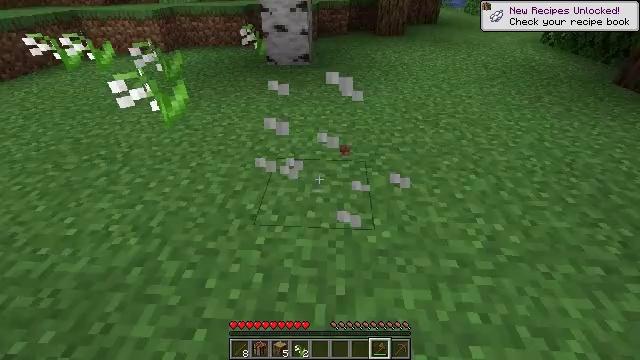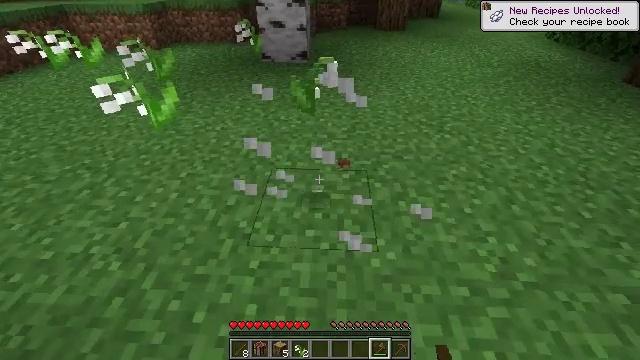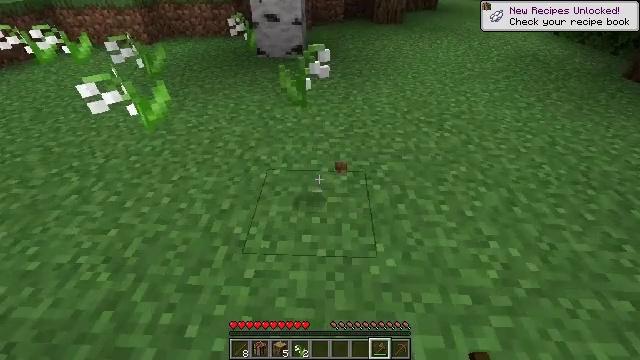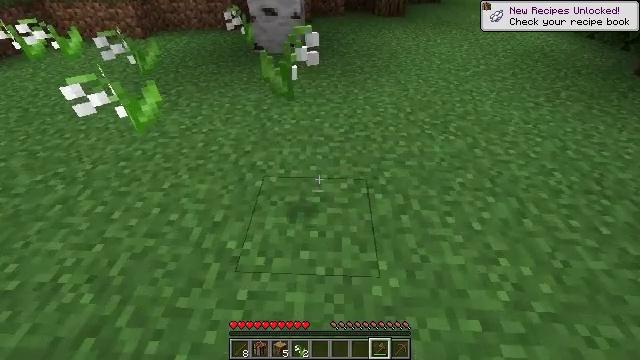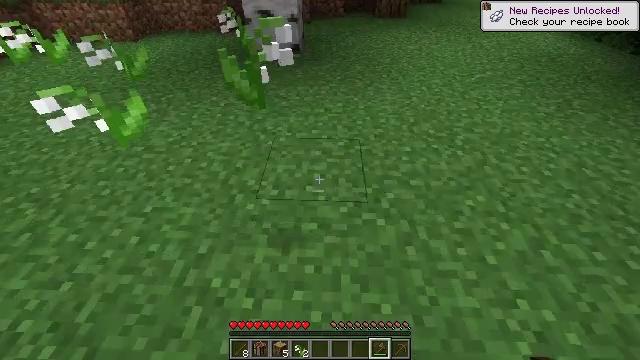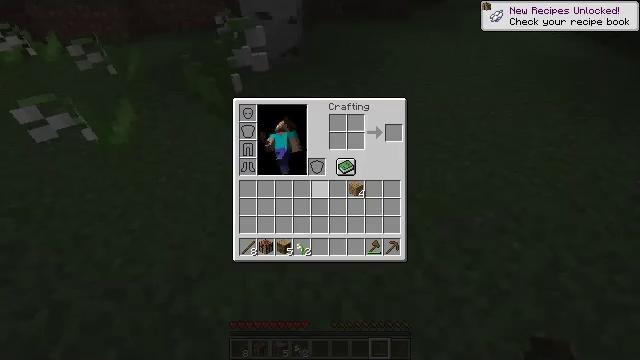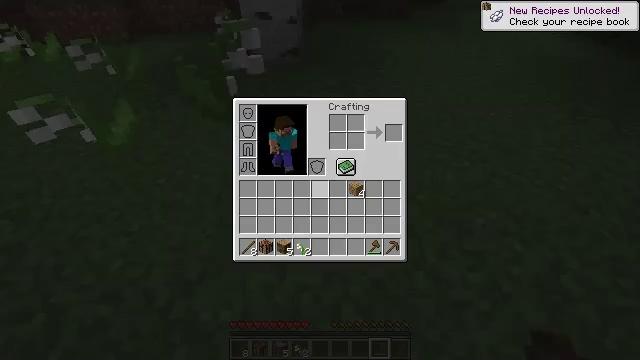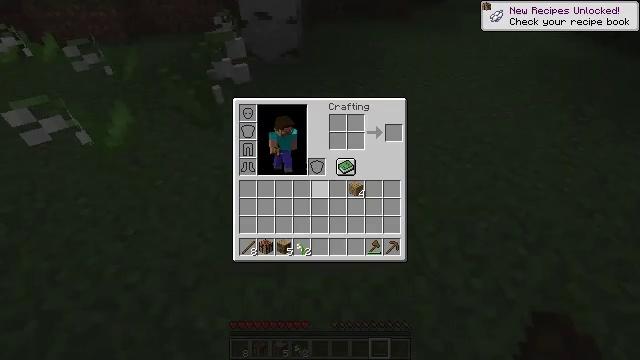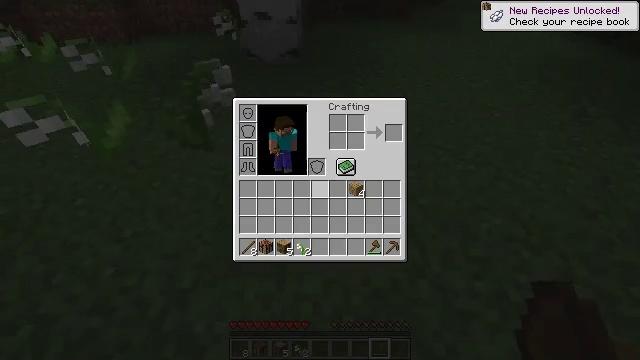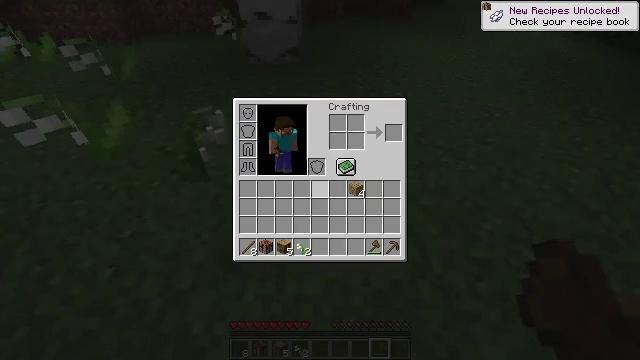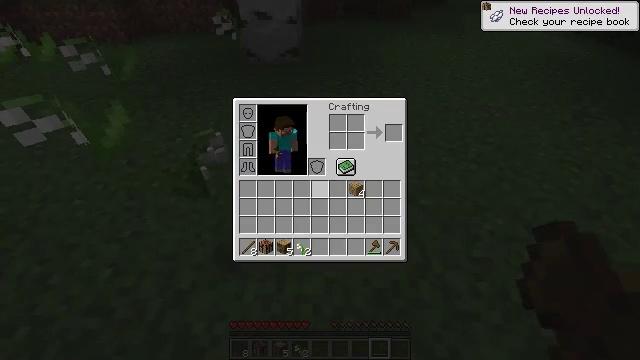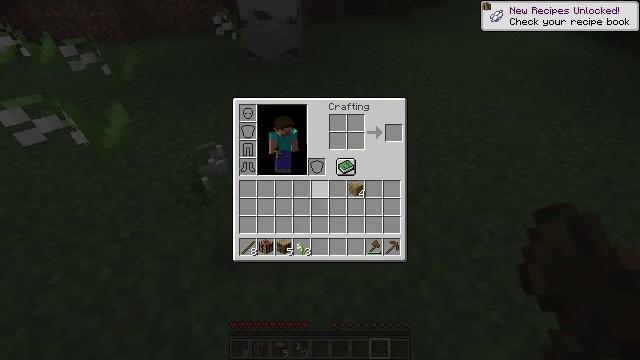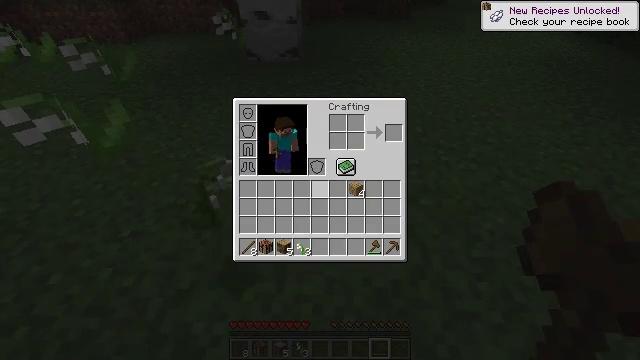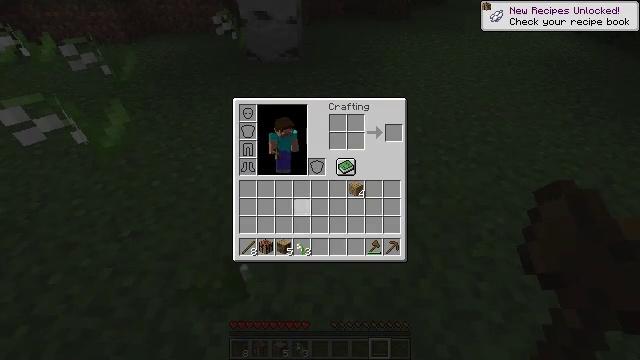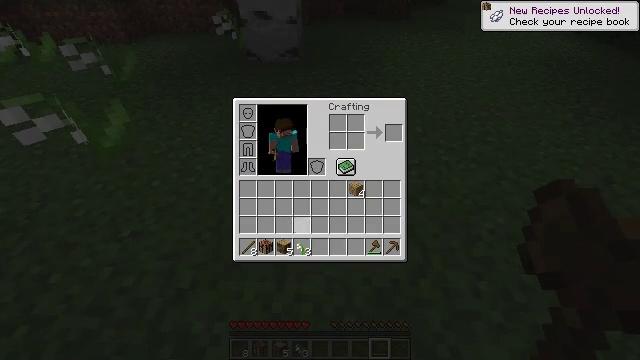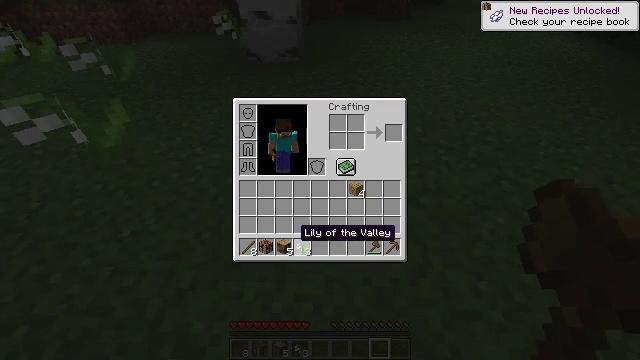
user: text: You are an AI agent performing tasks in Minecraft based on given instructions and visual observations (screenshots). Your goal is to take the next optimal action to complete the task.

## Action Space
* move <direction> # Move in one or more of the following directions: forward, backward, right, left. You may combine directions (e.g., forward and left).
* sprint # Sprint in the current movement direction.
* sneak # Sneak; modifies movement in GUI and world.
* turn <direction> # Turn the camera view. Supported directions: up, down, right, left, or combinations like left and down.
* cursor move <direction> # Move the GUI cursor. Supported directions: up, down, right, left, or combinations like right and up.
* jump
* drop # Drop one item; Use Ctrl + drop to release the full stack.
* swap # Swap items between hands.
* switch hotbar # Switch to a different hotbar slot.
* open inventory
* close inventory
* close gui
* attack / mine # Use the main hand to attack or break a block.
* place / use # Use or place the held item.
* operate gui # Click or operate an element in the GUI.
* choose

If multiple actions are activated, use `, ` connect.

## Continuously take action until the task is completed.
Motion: motion action
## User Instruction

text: Create white dye with crafting materials.
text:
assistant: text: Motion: move forward, turn down
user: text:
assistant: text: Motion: move forward, turn down
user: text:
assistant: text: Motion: move forward, turn down
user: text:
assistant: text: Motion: move forward
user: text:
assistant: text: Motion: move forward, open inventory
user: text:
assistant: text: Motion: move forward, open inventory
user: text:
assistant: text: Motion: open inventory
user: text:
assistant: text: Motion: no_op
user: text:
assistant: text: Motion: no_op
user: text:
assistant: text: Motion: no_op
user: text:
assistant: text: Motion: no_op
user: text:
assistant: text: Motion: cursor move down
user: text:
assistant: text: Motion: sneak, cursor move left and down
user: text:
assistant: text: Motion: sneak, cursor move left and down
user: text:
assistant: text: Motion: sneak, cursor move down
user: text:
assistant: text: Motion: sneak
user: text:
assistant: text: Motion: sneak
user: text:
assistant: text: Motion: sneak
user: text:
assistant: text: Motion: sneak
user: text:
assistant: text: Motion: sneak
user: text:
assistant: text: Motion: sneak, operate gui
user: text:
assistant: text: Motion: sneak, operate gui
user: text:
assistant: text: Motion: sneak
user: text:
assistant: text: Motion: sneak
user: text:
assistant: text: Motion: sneak, cursor move up
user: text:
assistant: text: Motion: sneak, cursor move right and up
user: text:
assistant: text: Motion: sneak, cursor move up
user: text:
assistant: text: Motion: sneak
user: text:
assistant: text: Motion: cursor move left
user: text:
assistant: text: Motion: cursor move left and down